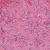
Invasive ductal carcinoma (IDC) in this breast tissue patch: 0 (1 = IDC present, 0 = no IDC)